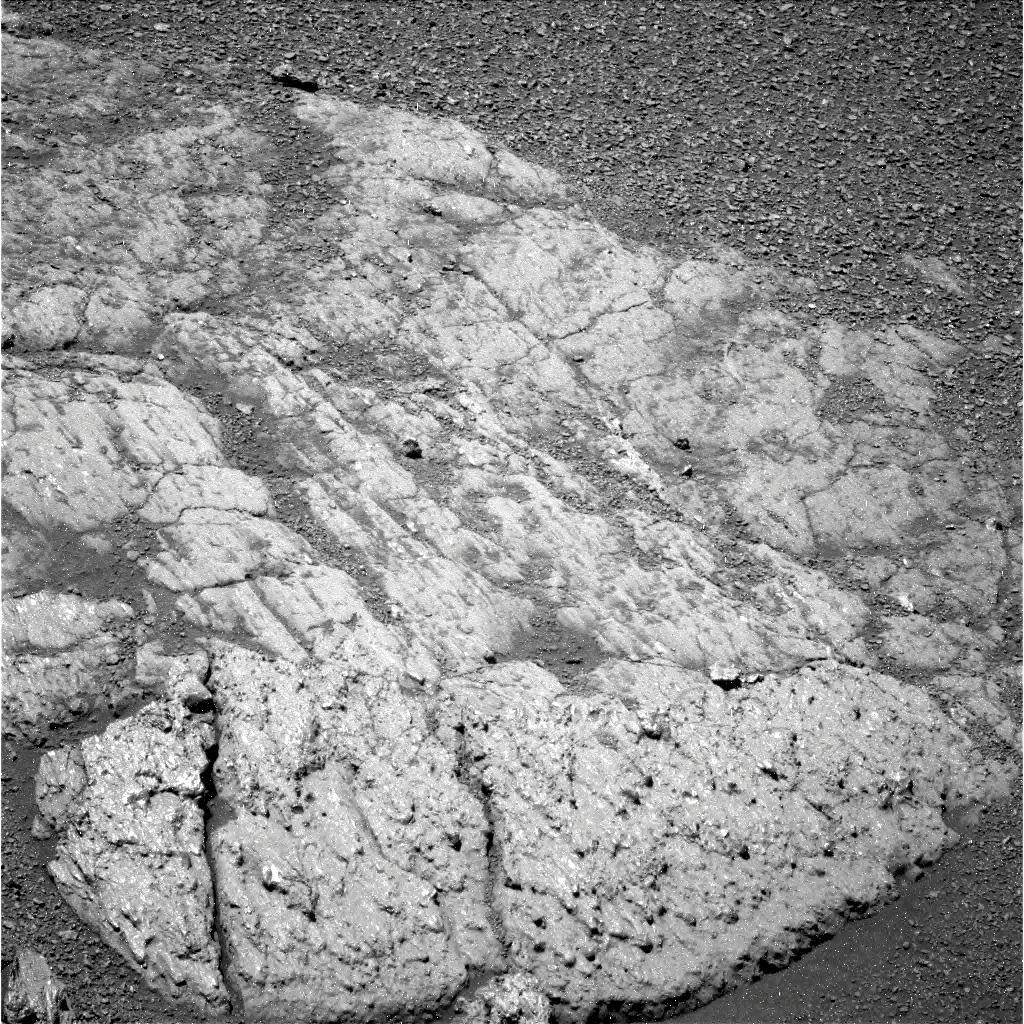
Terrain classes present: Bedrock, Gravel / Sand / Soil, Shadow